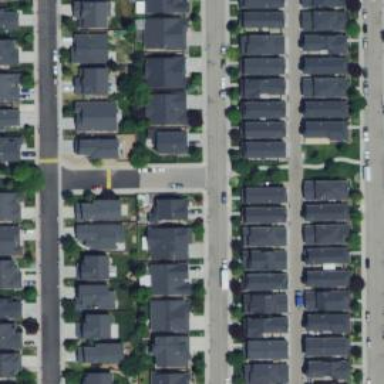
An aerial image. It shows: Residential area composed of single-family homes.